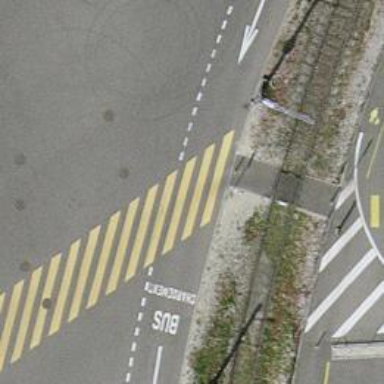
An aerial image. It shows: Marked road crossing.